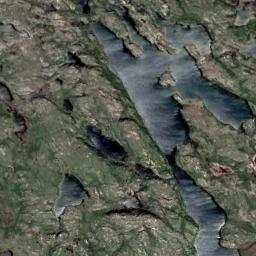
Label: wetland